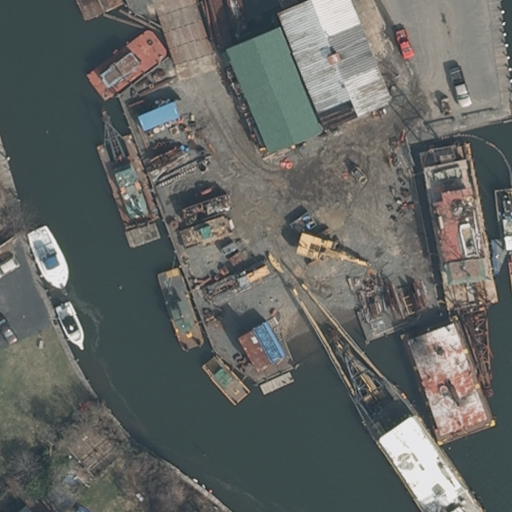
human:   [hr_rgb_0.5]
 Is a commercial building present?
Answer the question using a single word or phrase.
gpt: no

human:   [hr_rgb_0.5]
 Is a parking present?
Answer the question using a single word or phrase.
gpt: yes

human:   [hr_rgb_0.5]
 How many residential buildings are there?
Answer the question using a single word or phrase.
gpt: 3

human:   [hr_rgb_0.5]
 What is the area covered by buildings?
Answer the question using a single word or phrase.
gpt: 409m2

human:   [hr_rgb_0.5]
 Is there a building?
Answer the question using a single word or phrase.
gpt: yes

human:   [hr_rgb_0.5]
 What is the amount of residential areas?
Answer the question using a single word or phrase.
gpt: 1

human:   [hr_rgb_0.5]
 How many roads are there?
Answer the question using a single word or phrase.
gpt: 1

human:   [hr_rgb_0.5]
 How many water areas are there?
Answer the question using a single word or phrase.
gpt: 0

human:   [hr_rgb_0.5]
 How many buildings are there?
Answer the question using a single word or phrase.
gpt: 4

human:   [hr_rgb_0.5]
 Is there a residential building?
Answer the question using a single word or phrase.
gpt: yes

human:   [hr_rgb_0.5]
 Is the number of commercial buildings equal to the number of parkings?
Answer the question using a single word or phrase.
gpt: no

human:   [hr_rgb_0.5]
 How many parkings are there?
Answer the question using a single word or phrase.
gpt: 1

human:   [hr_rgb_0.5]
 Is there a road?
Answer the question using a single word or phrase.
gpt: yes

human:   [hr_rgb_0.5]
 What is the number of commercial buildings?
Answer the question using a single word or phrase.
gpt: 0

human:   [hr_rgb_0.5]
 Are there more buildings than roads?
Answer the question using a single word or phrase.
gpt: yes

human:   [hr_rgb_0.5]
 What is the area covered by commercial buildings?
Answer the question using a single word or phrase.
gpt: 0m2

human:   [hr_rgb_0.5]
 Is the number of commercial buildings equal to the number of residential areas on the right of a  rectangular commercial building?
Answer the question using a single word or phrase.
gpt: yes

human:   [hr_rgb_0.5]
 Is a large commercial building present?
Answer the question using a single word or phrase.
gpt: no

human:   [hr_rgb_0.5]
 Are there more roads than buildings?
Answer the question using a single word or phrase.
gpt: no

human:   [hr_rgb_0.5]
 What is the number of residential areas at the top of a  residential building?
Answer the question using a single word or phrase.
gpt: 1

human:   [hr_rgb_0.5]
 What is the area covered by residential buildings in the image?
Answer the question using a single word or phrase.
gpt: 290m2

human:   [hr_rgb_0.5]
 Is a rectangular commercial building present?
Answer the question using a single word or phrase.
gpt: no

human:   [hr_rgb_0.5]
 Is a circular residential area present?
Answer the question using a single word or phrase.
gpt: no

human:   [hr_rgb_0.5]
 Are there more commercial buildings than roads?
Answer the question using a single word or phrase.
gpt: no

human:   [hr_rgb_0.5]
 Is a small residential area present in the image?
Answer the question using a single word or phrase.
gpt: no

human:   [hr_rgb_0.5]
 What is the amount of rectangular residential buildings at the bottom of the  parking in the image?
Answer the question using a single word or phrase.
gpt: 3

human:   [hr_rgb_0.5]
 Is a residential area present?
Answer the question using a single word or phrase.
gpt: yes

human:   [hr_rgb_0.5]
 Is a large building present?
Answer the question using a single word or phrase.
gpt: no

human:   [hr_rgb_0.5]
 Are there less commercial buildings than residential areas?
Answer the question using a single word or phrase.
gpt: yes

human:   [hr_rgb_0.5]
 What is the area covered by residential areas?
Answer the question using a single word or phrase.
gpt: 8109m2

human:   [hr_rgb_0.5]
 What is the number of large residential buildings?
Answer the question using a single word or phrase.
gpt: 0

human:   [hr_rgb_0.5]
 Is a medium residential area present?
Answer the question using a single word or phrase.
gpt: no

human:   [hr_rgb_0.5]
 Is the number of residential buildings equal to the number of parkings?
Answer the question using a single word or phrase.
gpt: no

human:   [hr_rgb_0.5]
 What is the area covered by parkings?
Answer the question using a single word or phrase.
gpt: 2970m2

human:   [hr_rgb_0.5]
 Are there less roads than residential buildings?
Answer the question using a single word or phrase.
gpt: yes

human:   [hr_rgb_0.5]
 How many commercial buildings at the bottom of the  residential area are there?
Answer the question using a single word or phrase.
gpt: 0

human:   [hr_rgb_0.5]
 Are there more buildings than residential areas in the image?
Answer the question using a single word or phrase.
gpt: yes

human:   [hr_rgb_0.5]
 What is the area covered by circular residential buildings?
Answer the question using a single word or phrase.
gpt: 0m2

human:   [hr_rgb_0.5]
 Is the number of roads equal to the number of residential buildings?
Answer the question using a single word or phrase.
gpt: no

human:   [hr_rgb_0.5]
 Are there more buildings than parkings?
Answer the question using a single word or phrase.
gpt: yes

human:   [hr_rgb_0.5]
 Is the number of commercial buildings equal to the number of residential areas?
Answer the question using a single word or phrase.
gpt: no

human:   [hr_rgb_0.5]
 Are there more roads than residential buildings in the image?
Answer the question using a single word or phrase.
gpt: no

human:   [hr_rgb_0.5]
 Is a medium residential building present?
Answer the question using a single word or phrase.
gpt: yes

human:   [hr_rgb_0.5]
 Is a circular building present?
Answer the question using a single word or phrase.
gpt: no

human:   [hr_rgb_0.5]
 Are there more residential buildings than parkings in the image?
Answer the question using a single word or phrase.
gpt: yes

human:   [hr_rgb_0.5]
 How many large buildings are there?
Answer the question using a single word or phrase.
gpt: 0

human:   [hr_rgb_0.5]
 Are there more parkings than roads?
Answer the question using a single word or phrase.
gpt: no

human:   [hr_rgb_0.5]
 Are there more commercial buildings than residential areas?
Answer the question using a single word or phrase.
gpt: no

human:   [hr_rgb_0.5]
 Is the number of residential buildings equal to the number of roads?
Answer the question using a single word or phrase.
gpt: no

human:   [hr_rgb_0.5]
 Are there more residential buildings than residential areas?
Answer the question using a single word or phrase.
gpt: yes

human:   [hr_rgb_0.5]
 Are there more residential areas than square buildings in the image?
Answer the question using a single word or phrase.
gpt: yes

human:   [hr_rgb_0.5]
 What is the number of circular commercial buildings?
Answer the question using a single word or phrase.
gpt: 0

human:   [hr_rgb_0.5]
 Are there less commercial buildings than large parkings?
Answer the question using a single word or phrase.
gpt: yes

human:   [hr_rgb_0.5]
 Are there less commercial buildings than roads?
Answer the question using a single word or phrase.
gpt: yes

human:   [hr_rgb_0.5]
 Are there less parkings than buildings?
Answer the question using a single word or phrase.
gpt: yes

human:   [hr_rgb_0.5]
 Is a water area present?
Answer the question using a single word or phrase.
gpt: no

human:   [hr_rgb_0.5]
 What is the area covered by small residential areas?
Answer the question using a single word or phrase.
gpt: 0m2

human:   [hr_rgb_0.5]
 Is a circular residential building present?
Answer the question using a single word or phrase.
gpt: no

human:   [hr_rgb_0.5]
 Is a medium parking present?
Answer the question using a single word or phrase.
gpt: no

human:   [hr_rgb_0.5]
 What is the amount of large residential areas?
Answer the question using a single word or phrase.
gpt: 1

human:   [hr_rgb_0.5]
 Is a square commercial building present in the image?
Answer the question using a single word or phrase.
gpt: no

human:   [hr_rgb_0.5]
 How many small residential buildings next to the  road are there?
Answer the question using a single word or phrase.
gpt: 2

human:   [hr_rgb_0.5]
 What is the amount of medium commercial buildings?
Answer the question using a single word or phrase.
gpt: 0

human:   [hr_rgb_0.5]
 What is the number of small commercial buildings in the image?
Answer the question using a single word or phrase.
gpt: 0